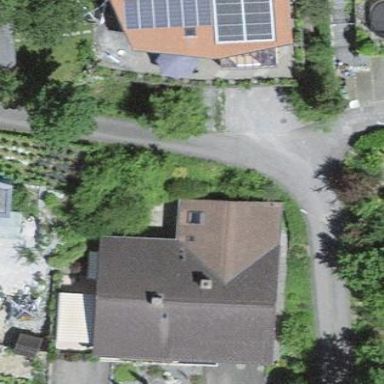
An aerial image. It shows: Residential building with gabled roof.